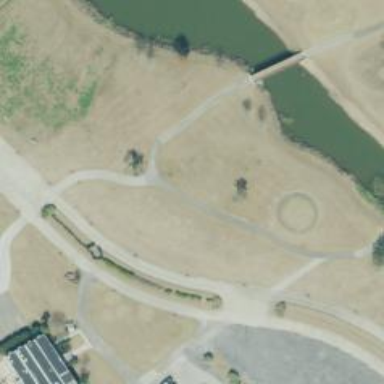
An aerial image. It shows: Golf cartpath that is also road path.